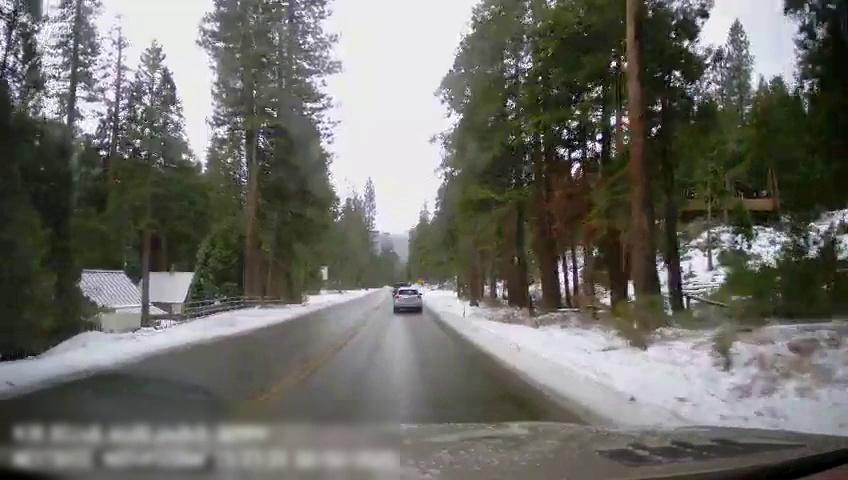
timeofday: Day
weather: Snowy
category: Drivable Space
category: Vehicles | Truck
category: Vehicles | SUV
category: Lanes | Current Lane
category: Lanes | Opposite Lane
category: Lanes | Current Lane